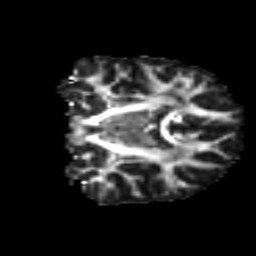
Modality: FA
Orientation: coronal
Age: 16
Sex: male
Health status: ill
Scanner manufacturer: ge
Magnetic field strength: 3 T
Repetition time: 6.752 s
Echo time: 0.079 s